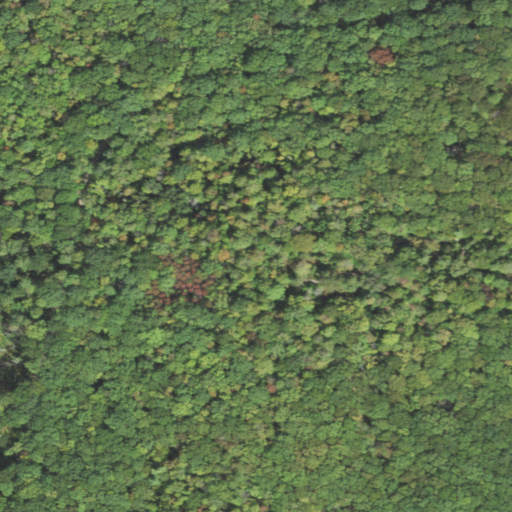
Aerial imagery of mountain in Pennsylvania named Coal Knob containing mixed forest, open development, and deciduous forest